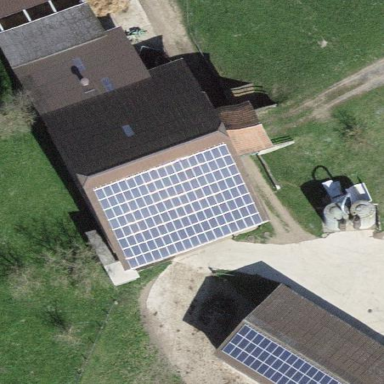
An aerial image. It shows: Solar power generator.